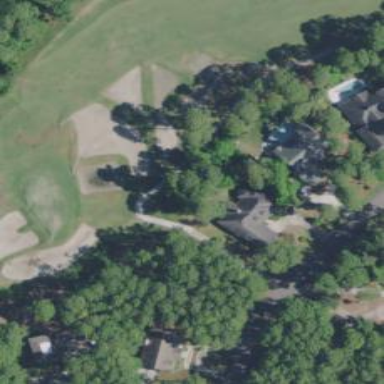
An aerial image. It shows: Path used for both walking and golf.